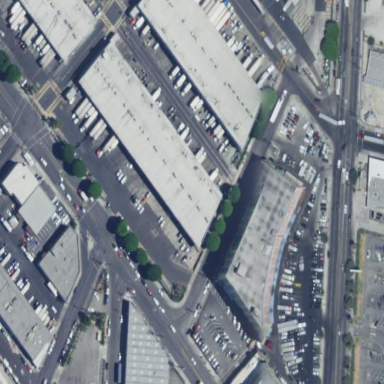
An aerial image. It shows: Warehouse building.